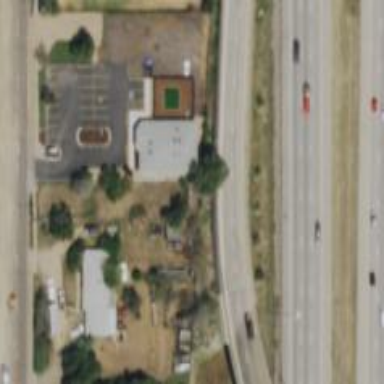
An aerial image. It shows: Veterinary facility.